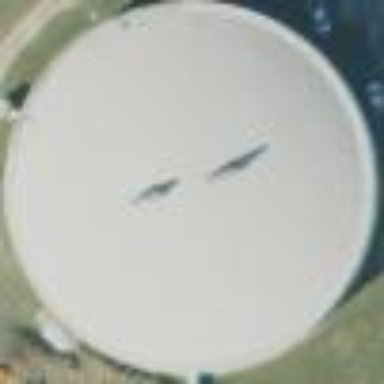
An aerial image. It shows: Building with water storage tank. The tank is used for storing water.